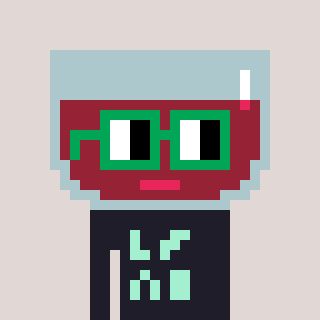
a pixel art character with square green glasses, a wine-shaped head and a grayscale-colored body on a warm background